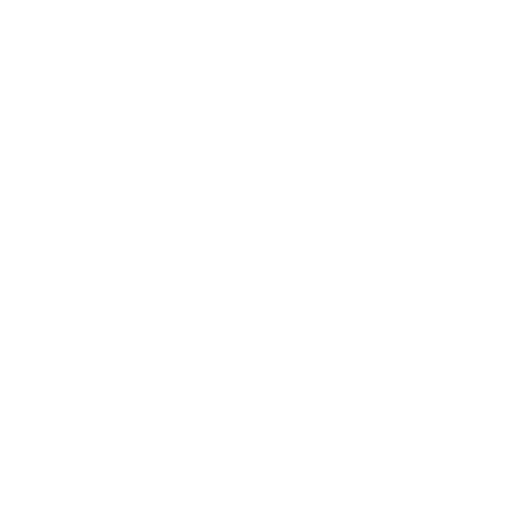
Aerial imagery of mountain in Alaska named Virginia Peak containing only unknown